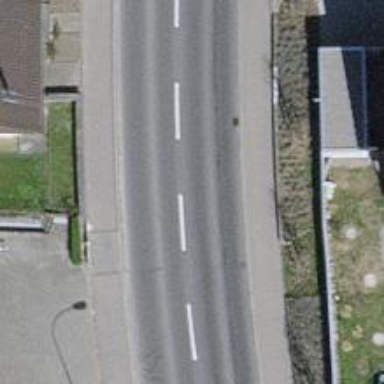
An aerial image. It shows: Secondary road with separate sidewalks on both sides. The road has asphalt surface.